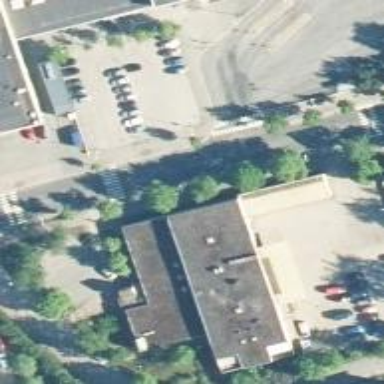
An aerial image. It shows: Post office building.